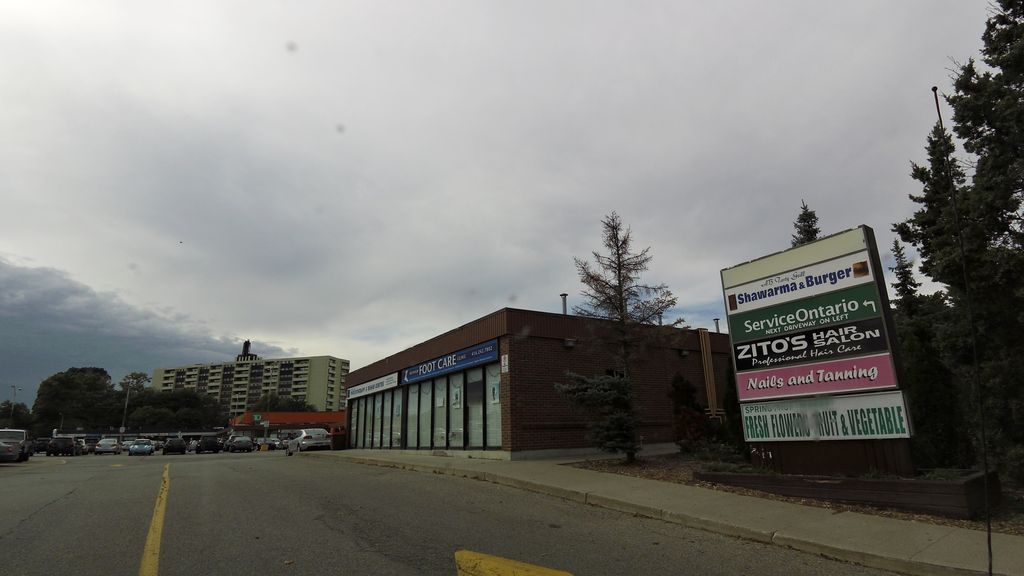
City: toronto